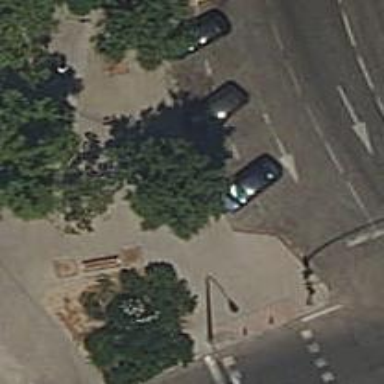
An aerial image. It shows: Bicycle parking area with stands available.